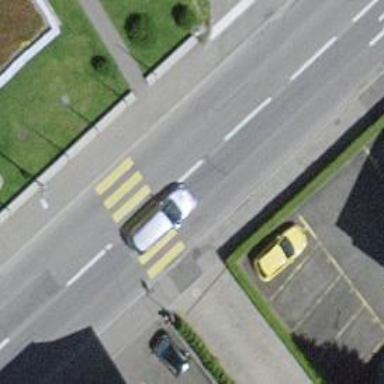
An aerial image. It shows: Marked crossing on the road.